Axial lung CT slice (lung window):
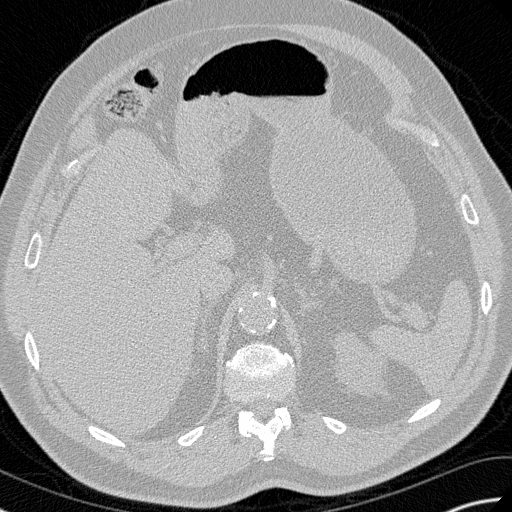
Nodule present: no